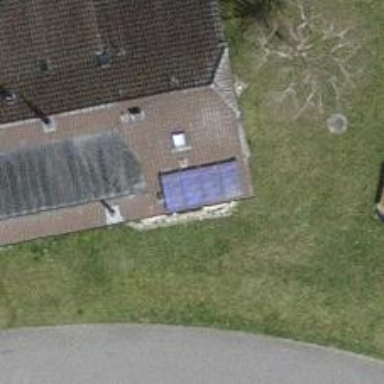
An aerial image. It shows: Solar photovoltaic panel generator.